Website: ulta-beauty
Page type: address-validator
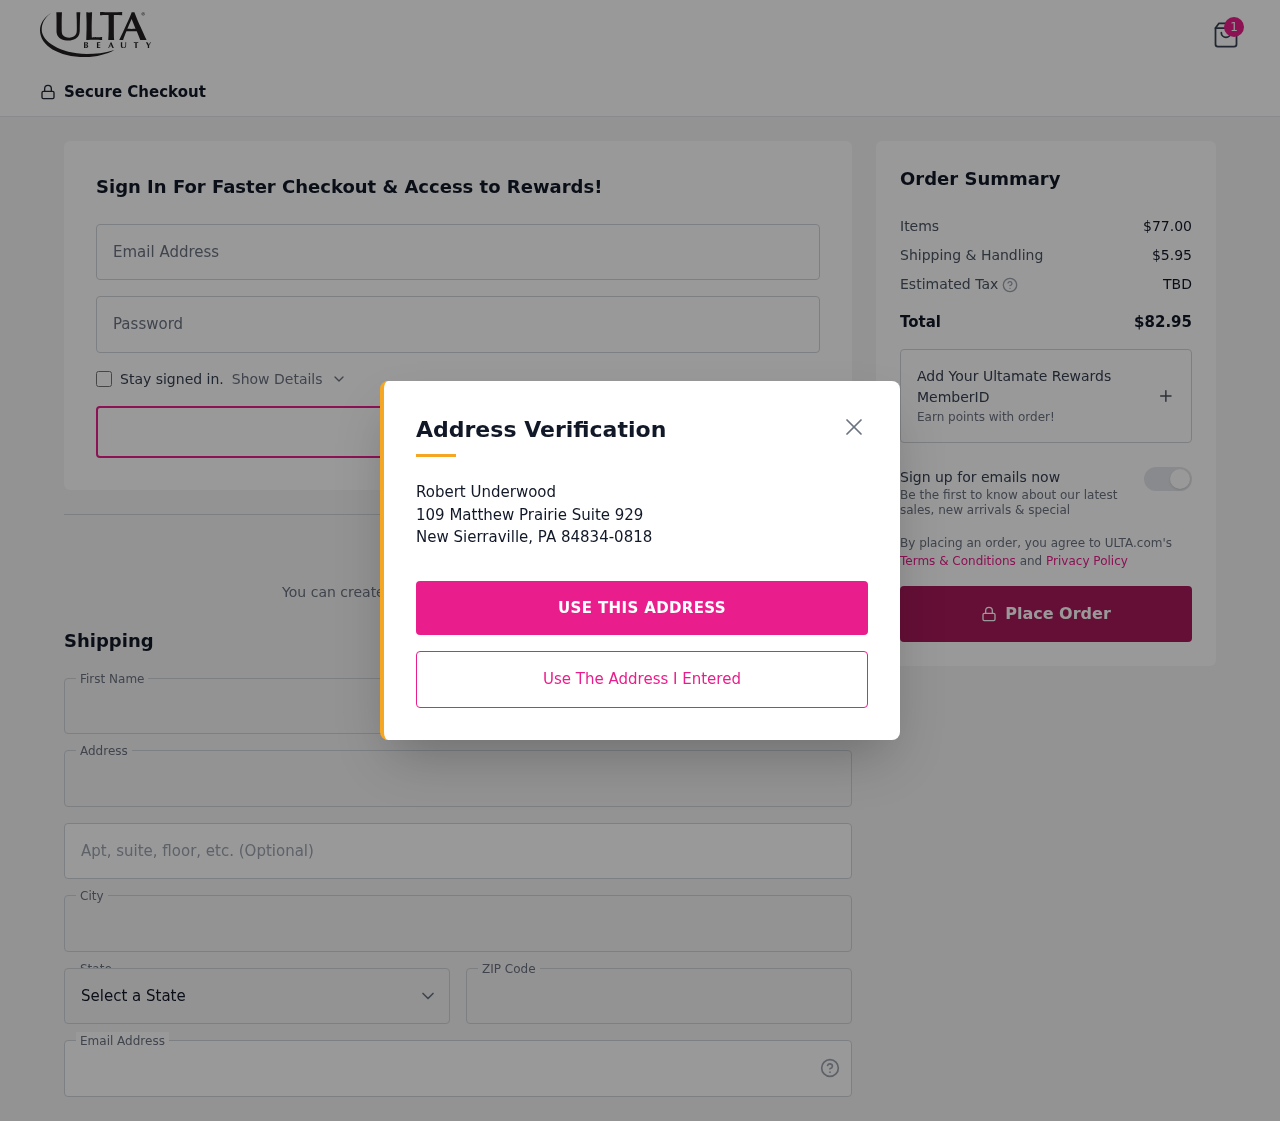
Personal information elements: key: PII_CITY
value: New Sierraville
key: PII_EMAIL
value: robertunderwood@yahoo.com
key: PII_FIRSTNAME
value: Robert
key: PII_LASTNAME
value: Underwood
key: PII_POSTCODE
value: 84834
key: PII_STATE_ABBR
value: PA
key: PII_STREET
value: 109 Matthew Prairie Suite 929
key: PII_STREET2
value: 109 Matthew Prairie Suite 929
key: PII_STREET2
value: Apt. 343
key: PII_FULLNAME2
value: Robert Underwood
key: PII_CITY2
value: New Sierraville
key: PII_STATE_ABBR2
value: PA
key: PII_POSTCODE_FULL
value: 84834
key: PII_POSTCODE_EXT
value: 0818
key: PII_POSTCODE_NUMERIC
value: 84834
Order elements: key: ORDER_NUM_ITEMS
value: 1
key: ORDER_SUBTOTAL
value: $77.00
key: ORDER_SHIPPING_COST
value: $5.95
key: ORDER_TOTAL
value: $82.95